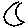
Label: moon